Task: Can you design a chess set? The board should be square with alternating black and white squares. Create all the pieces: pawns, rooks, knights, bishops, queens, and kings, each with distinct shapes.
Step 4116:
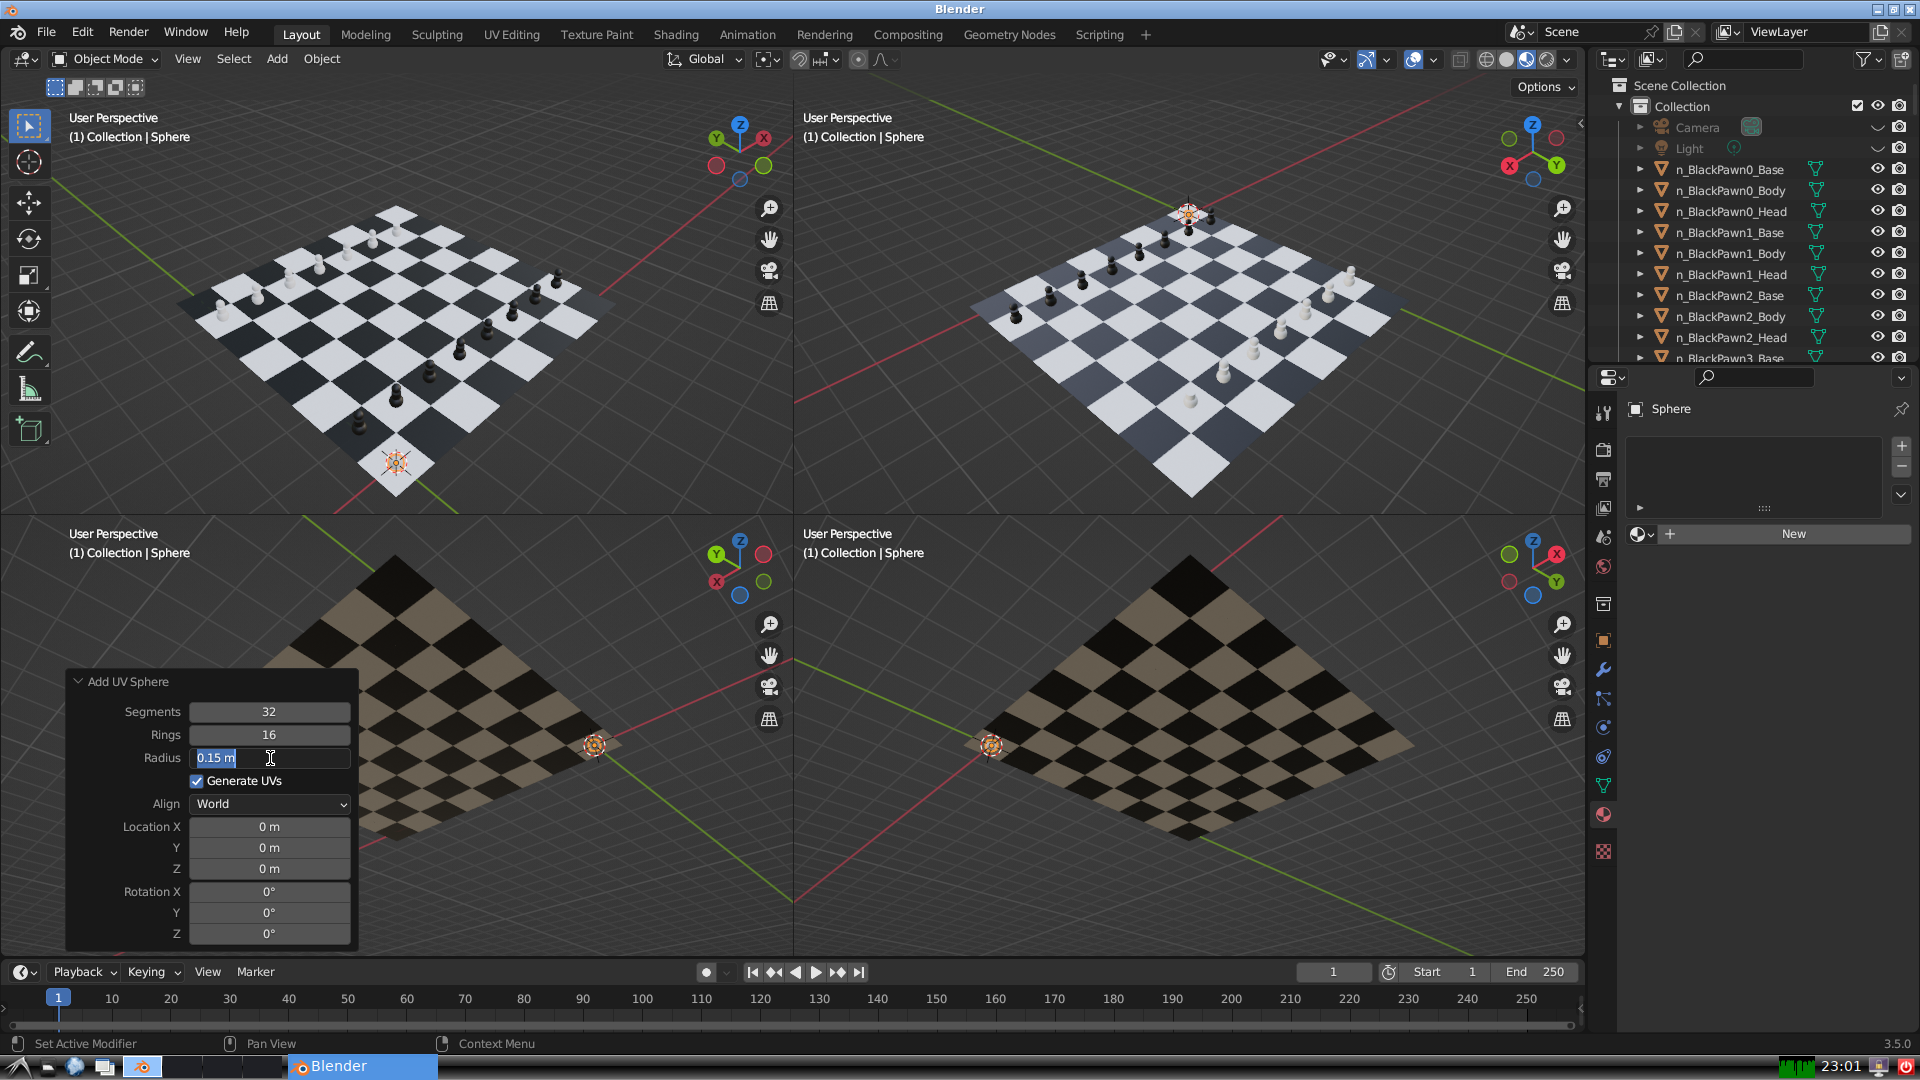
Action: input_text: 0.1